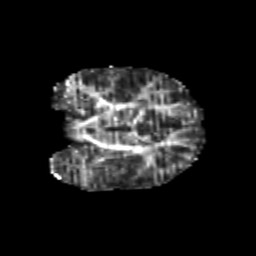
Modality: FA
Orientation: coronal
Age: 6
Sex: male
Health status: healthy